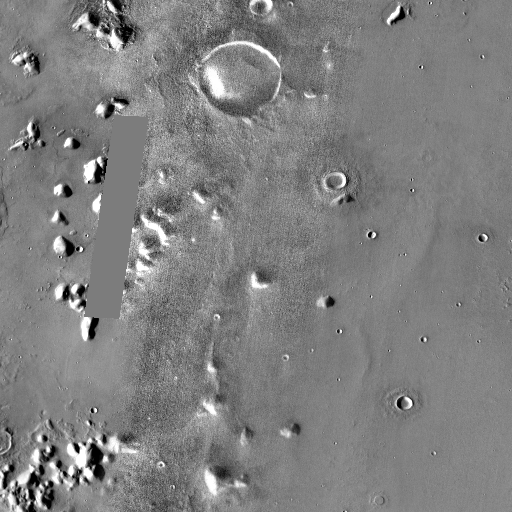
Crater classes present: Background, Other, Layered, Buried